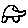
Label: car